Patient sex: F
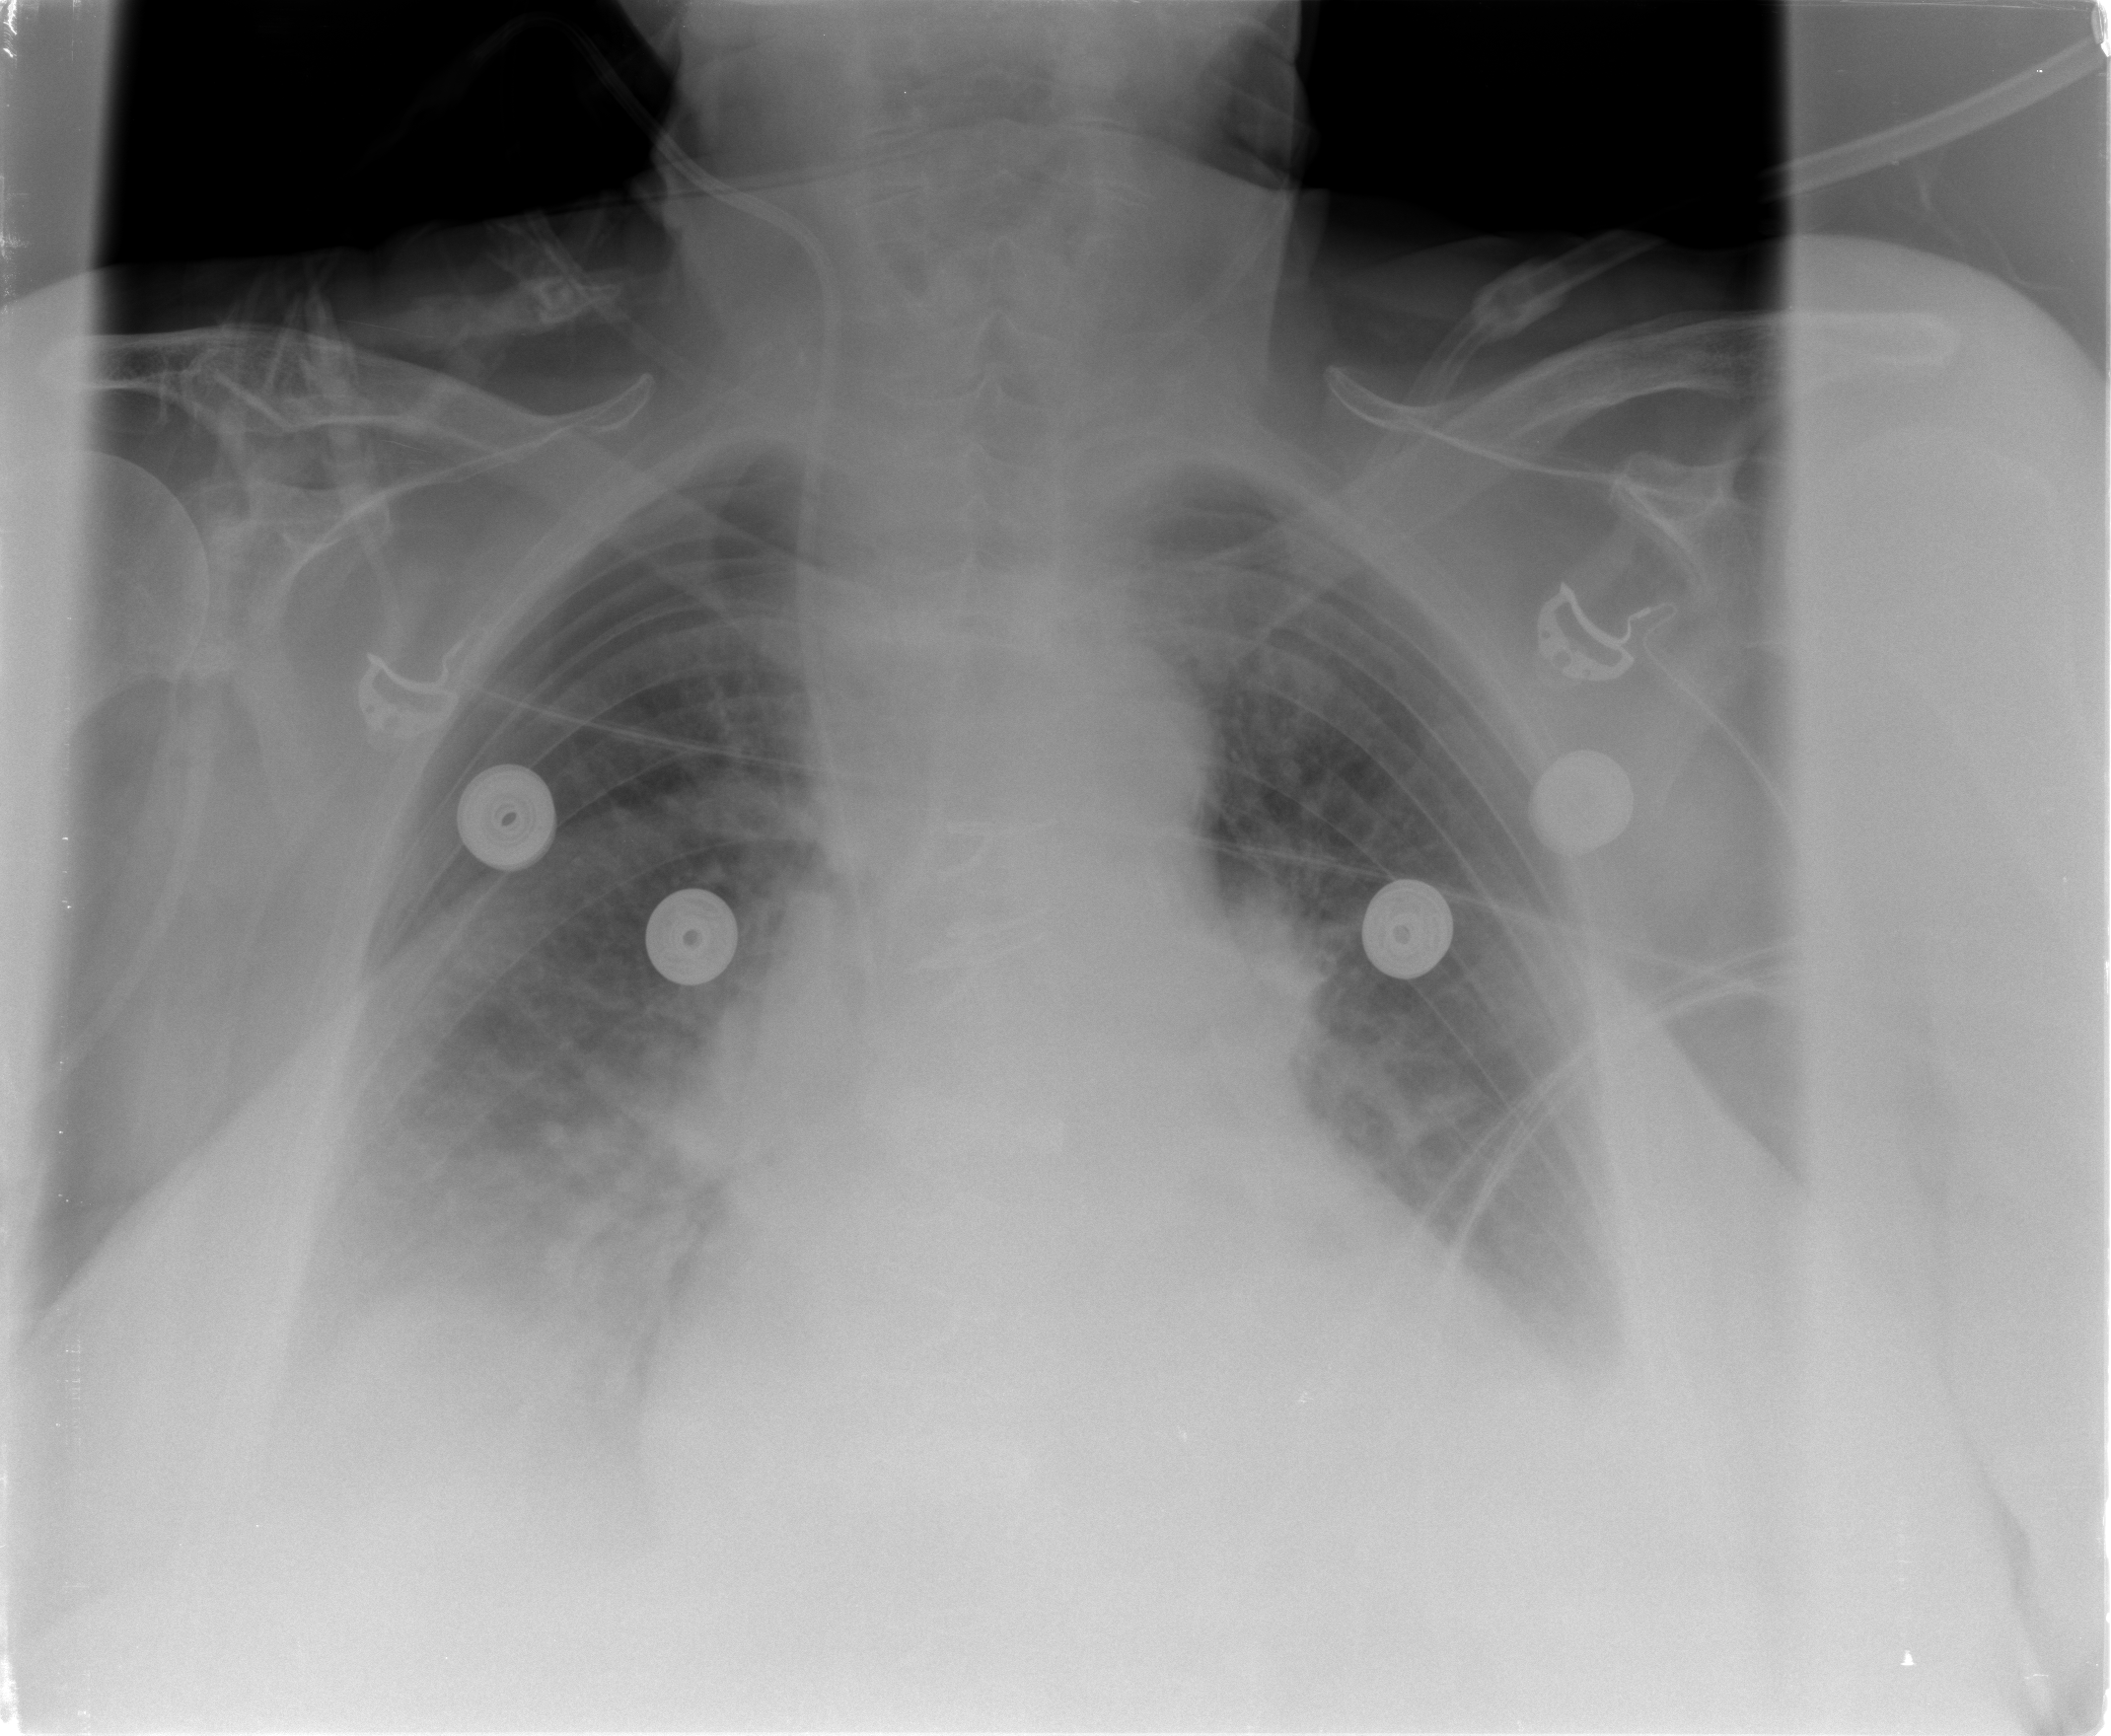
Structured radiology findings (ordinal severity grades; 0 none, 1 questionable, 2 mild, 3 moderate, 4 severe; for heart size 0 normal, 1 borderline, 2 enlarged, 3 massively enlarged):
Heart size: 2
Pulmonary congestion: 2
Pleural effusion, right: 2
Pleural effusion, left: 2
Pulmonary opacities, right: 2
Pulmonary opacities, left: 0
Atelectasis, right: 3
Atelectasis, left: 2